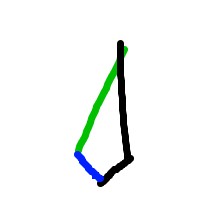
Shape: kite